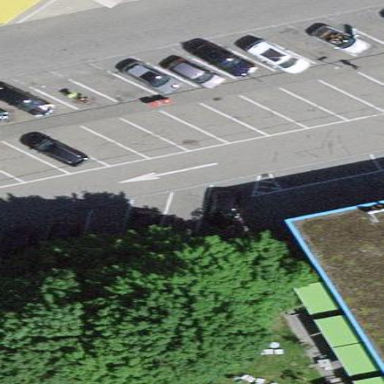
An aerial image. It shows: Parking available on the street side.